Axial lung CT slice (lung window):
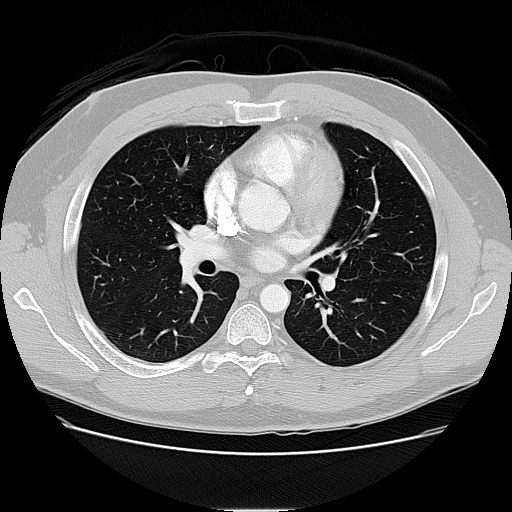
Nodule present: no